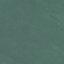
Land use / land cover: SeaLake